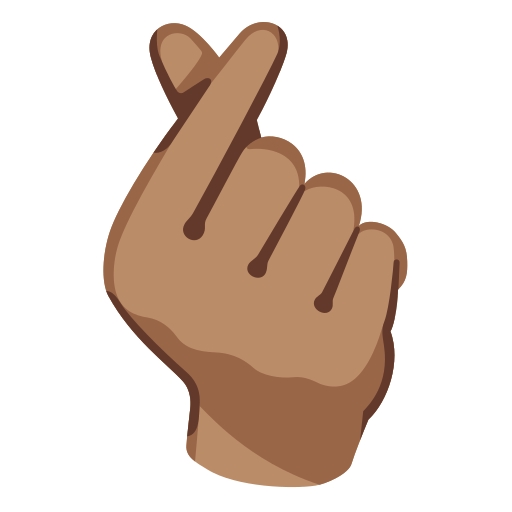
Emoji: 🫰🏽